Question: I'm trying to implement notifications using Firebase. The notification is received correctly when the app is in the background or foreground. So, the basic mechanics are working.
Now I've added Content Extensions and Service Extensions to the app. The Content Extension works when I use a local notification, but the Firebase message payload seems incorrect as far as the optional fields are considered. Here is a link to an image of my console:

And here is the Firebase remote notification payload that comes across (with some of the long Google numbers edited for anonymity:
'''
{
aps =
{
alert =
{
body = "Eureka! 11";
title = "Patient is not doing well";
};
};
category = provider-body-panel;
gcm.message_id = 0:149073;
gcm.n.e = 1;
google.c.a.c_id = <PHONE>;
google.c.a.e = 1;
google.c.a.ts = 149073;
google.c.a.udt = 0;
mutable-content = 1;
}
'''
It appears that the "category" and "mutable-content" are not in the correct place. They should be in the aps payload.
How can I get those options to be in the payload so that my app can correctly parse it and connect it with the Content and Service Extensions?
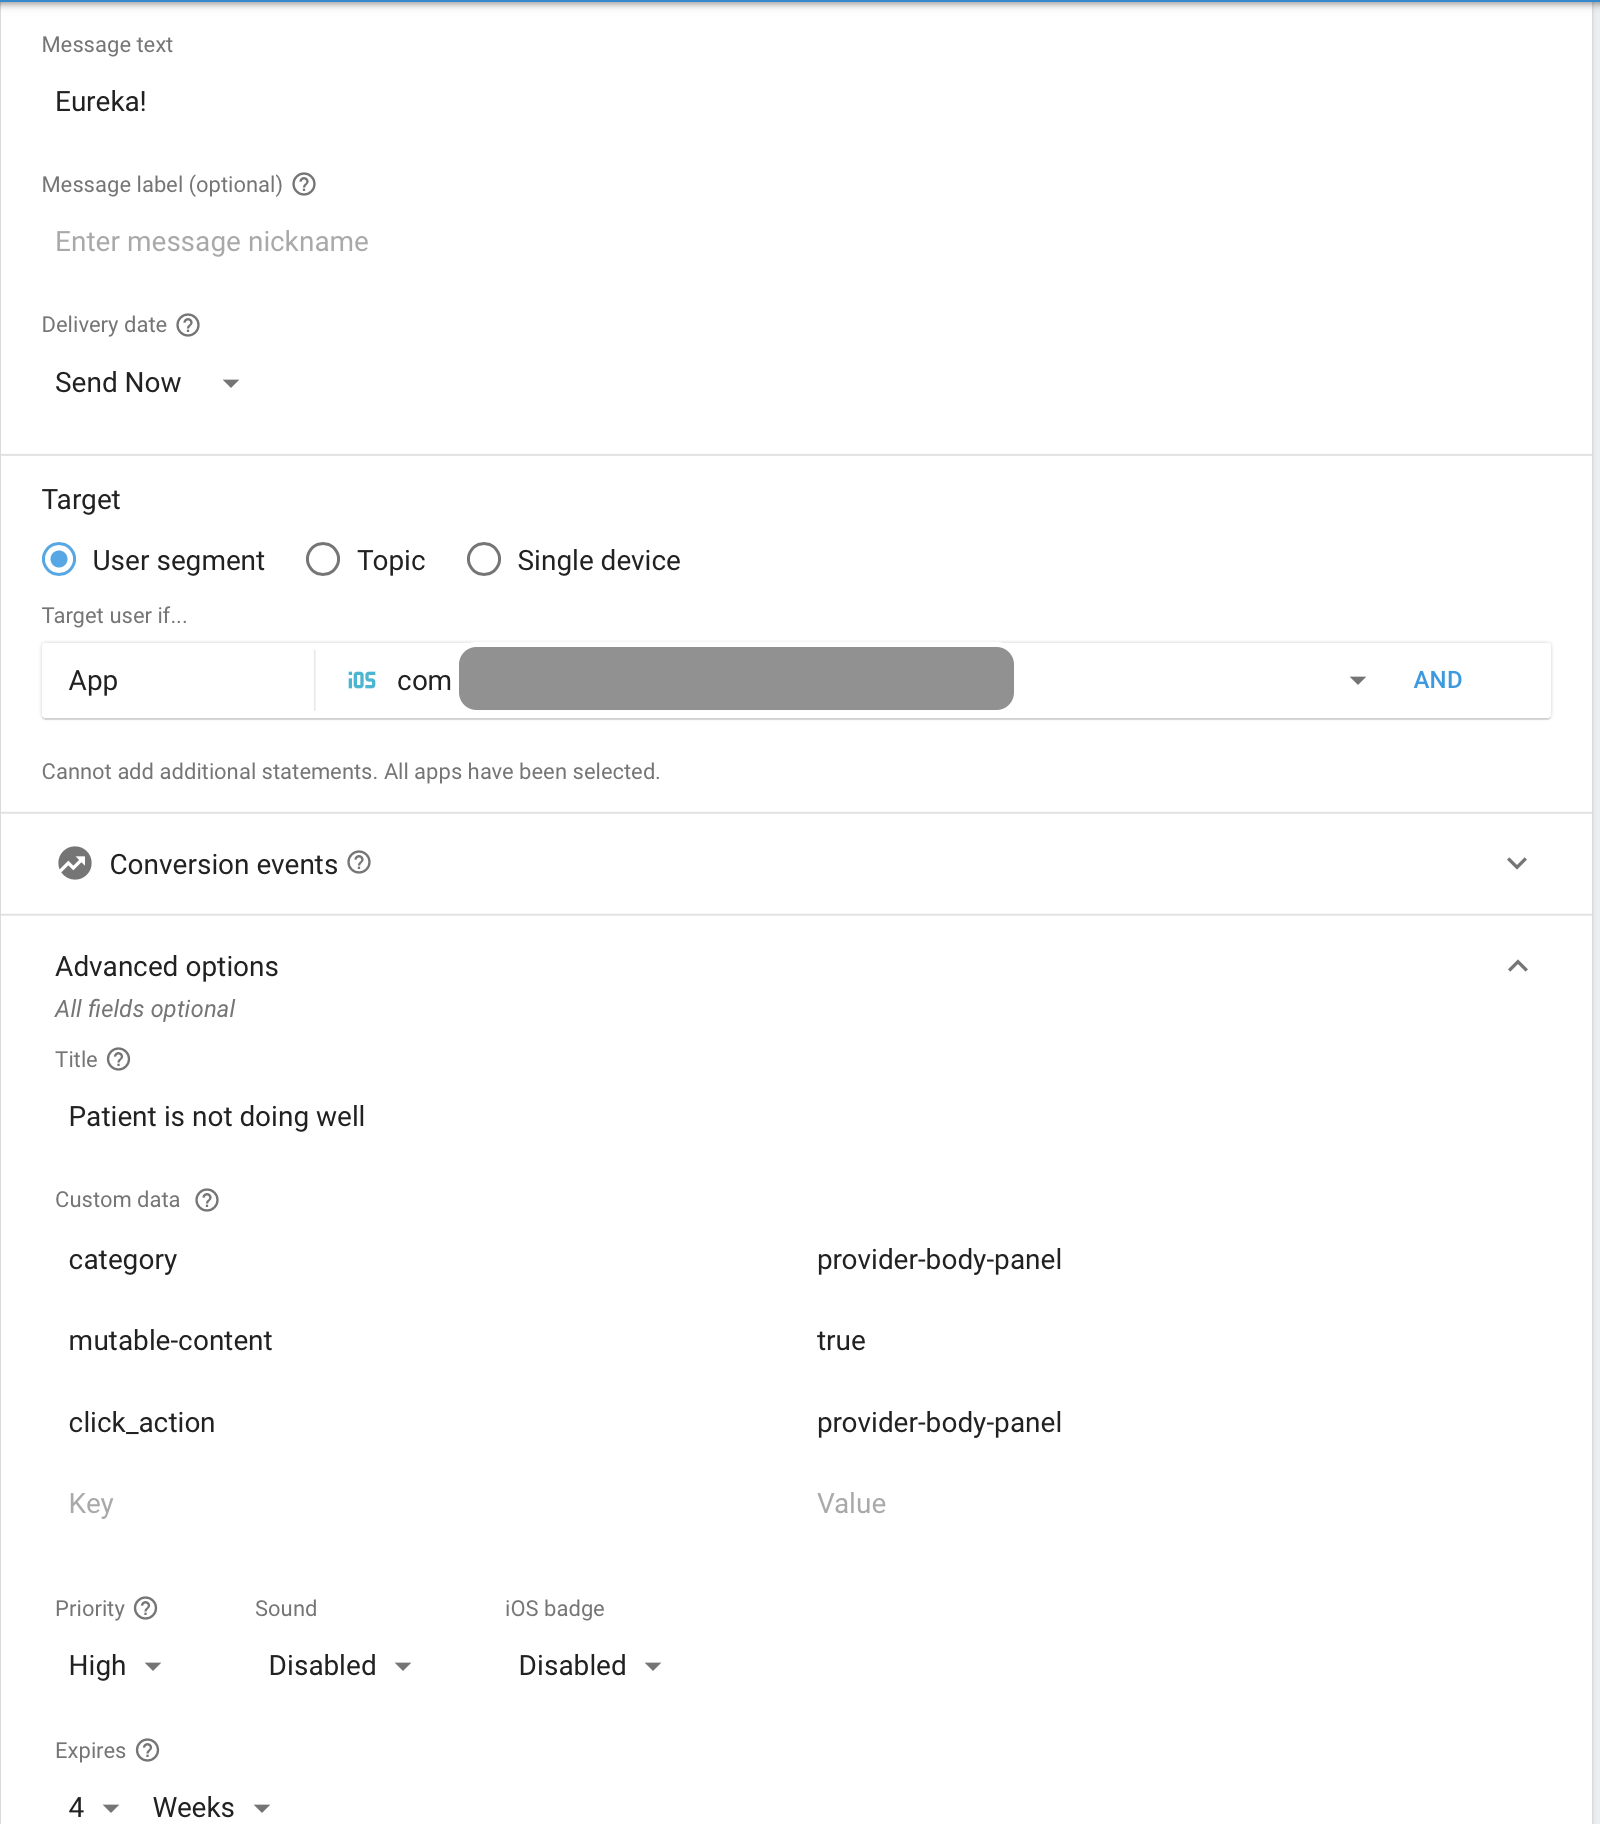
Answer: To start off, I'm going to mention that there are two types of message payloads for FCM. 'notification' and 'data'. See the <URL> here
When sending notifications through the Firebase Notifications Console, it will be treated as a 'notification' payload. However, if you add in , it will add it in the payload as a custom key-value pair.
For example, in your post, the FCM payload should look something like this:
'''
{
"notification": {
"body" : "Eureka!",
"title": "Patient is not doing well"
},
"data": {
"category": "provider-body-panel",
"mutable-content" : true,
"click_action" : "provider-body-panel"
}
}
'''
- 'click_action''notification'- 'mutable-content''mutable_content''notification'- 'category''click_action'
See the docs for the parameters <URL>.
It it is currently not possible to set the value for 'click_action' and 'mutable_content' when using the Firebase Notifications Console. You'll have to build the payload yourself, something like this:
'''
{
"to": "<REGISTRATION_TOKEN_HERE>",
"mutable_content" : true,
"notification": {
"body" : "Eureka!",
"title": "Patient is not doing well",
"click_action" : "provider-body-panel"
}
}
'''
Then send it from your own App Server. You could also do this by <URL>